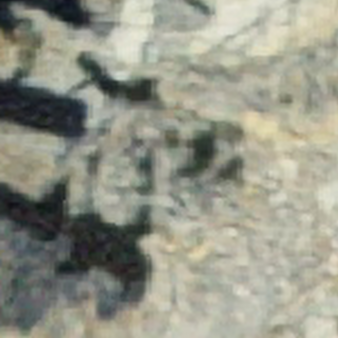
Label: other